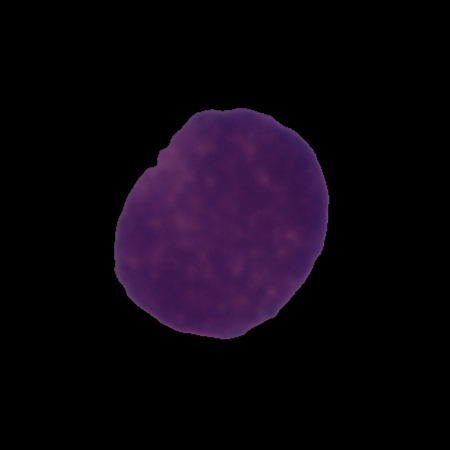
Label: cancer